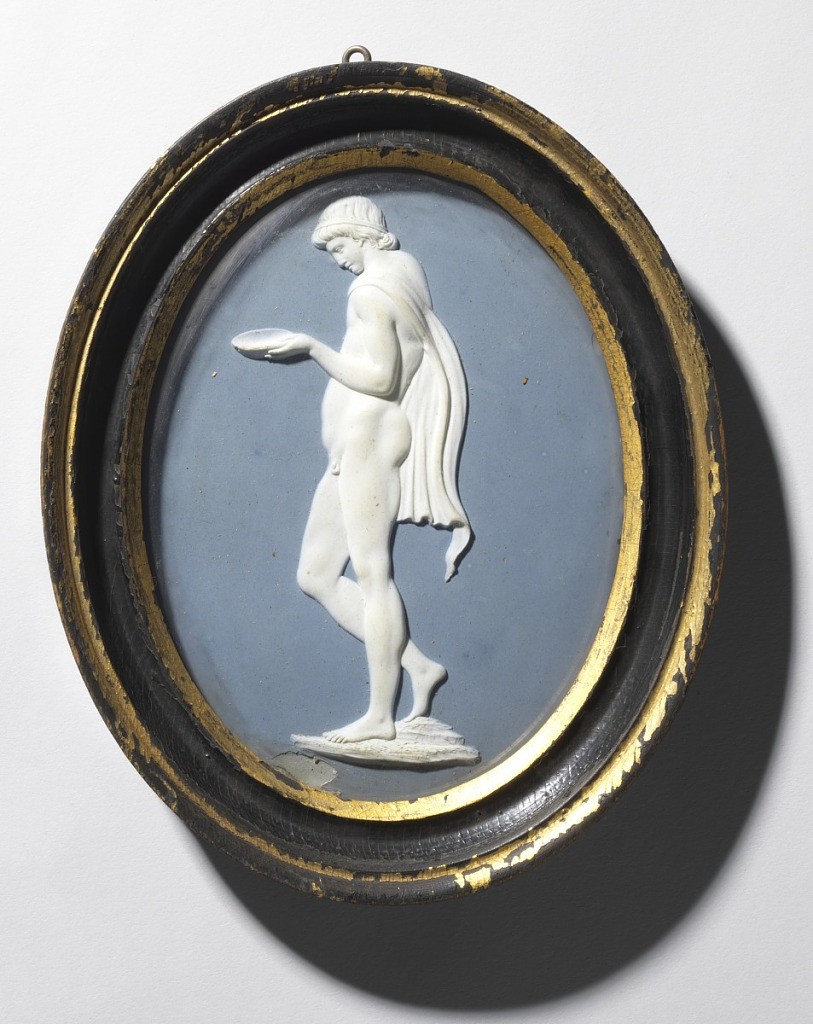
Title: Plaque
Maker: Thomas Bentley, English, 1730 – 1780
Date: ca. 1778
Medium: Jasperware, gilt wood, glass
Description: Vertical oval plaque, pale blue solid jasper body with darker slip and white relief showing a youth, nude except for drapery falling from shoulder. He stands in left profile and hold bowl in one hand. In black and gilt frame.